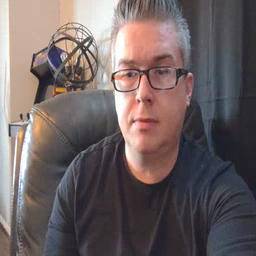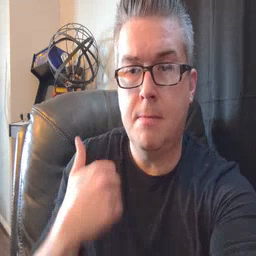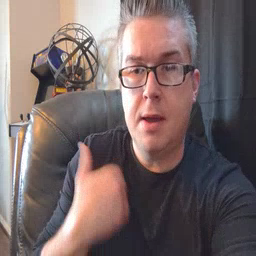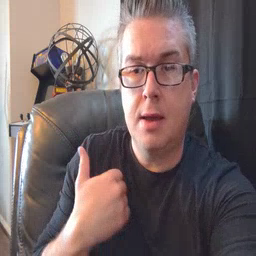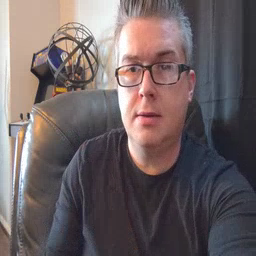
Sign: bath